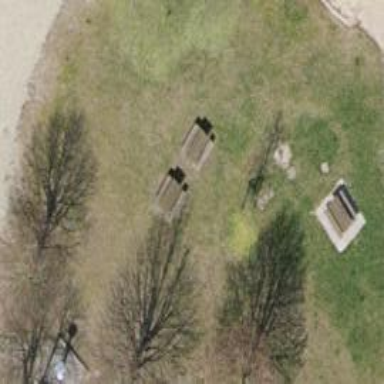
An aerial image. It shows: Picnic table located in leisure land area.